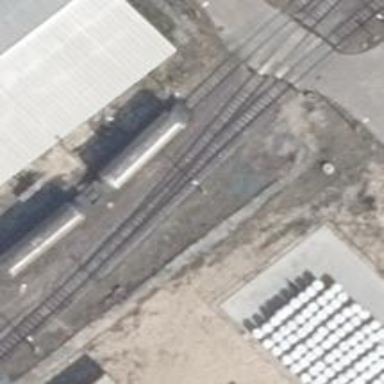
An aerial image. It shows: Railway switch.